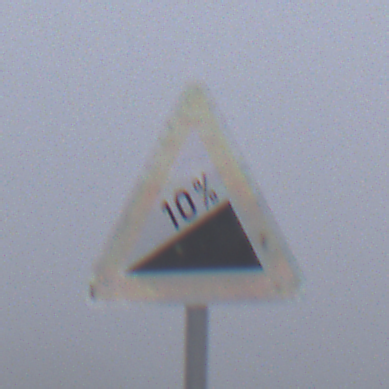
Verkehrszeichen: Steigung10
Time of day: MorningAfternoon
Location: Outdoor (RoadRail)
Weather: Overcast
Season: NotSpecified
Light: Natural